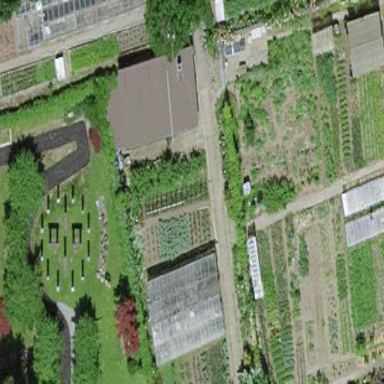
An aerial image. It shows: Plant nursery.